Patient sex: M
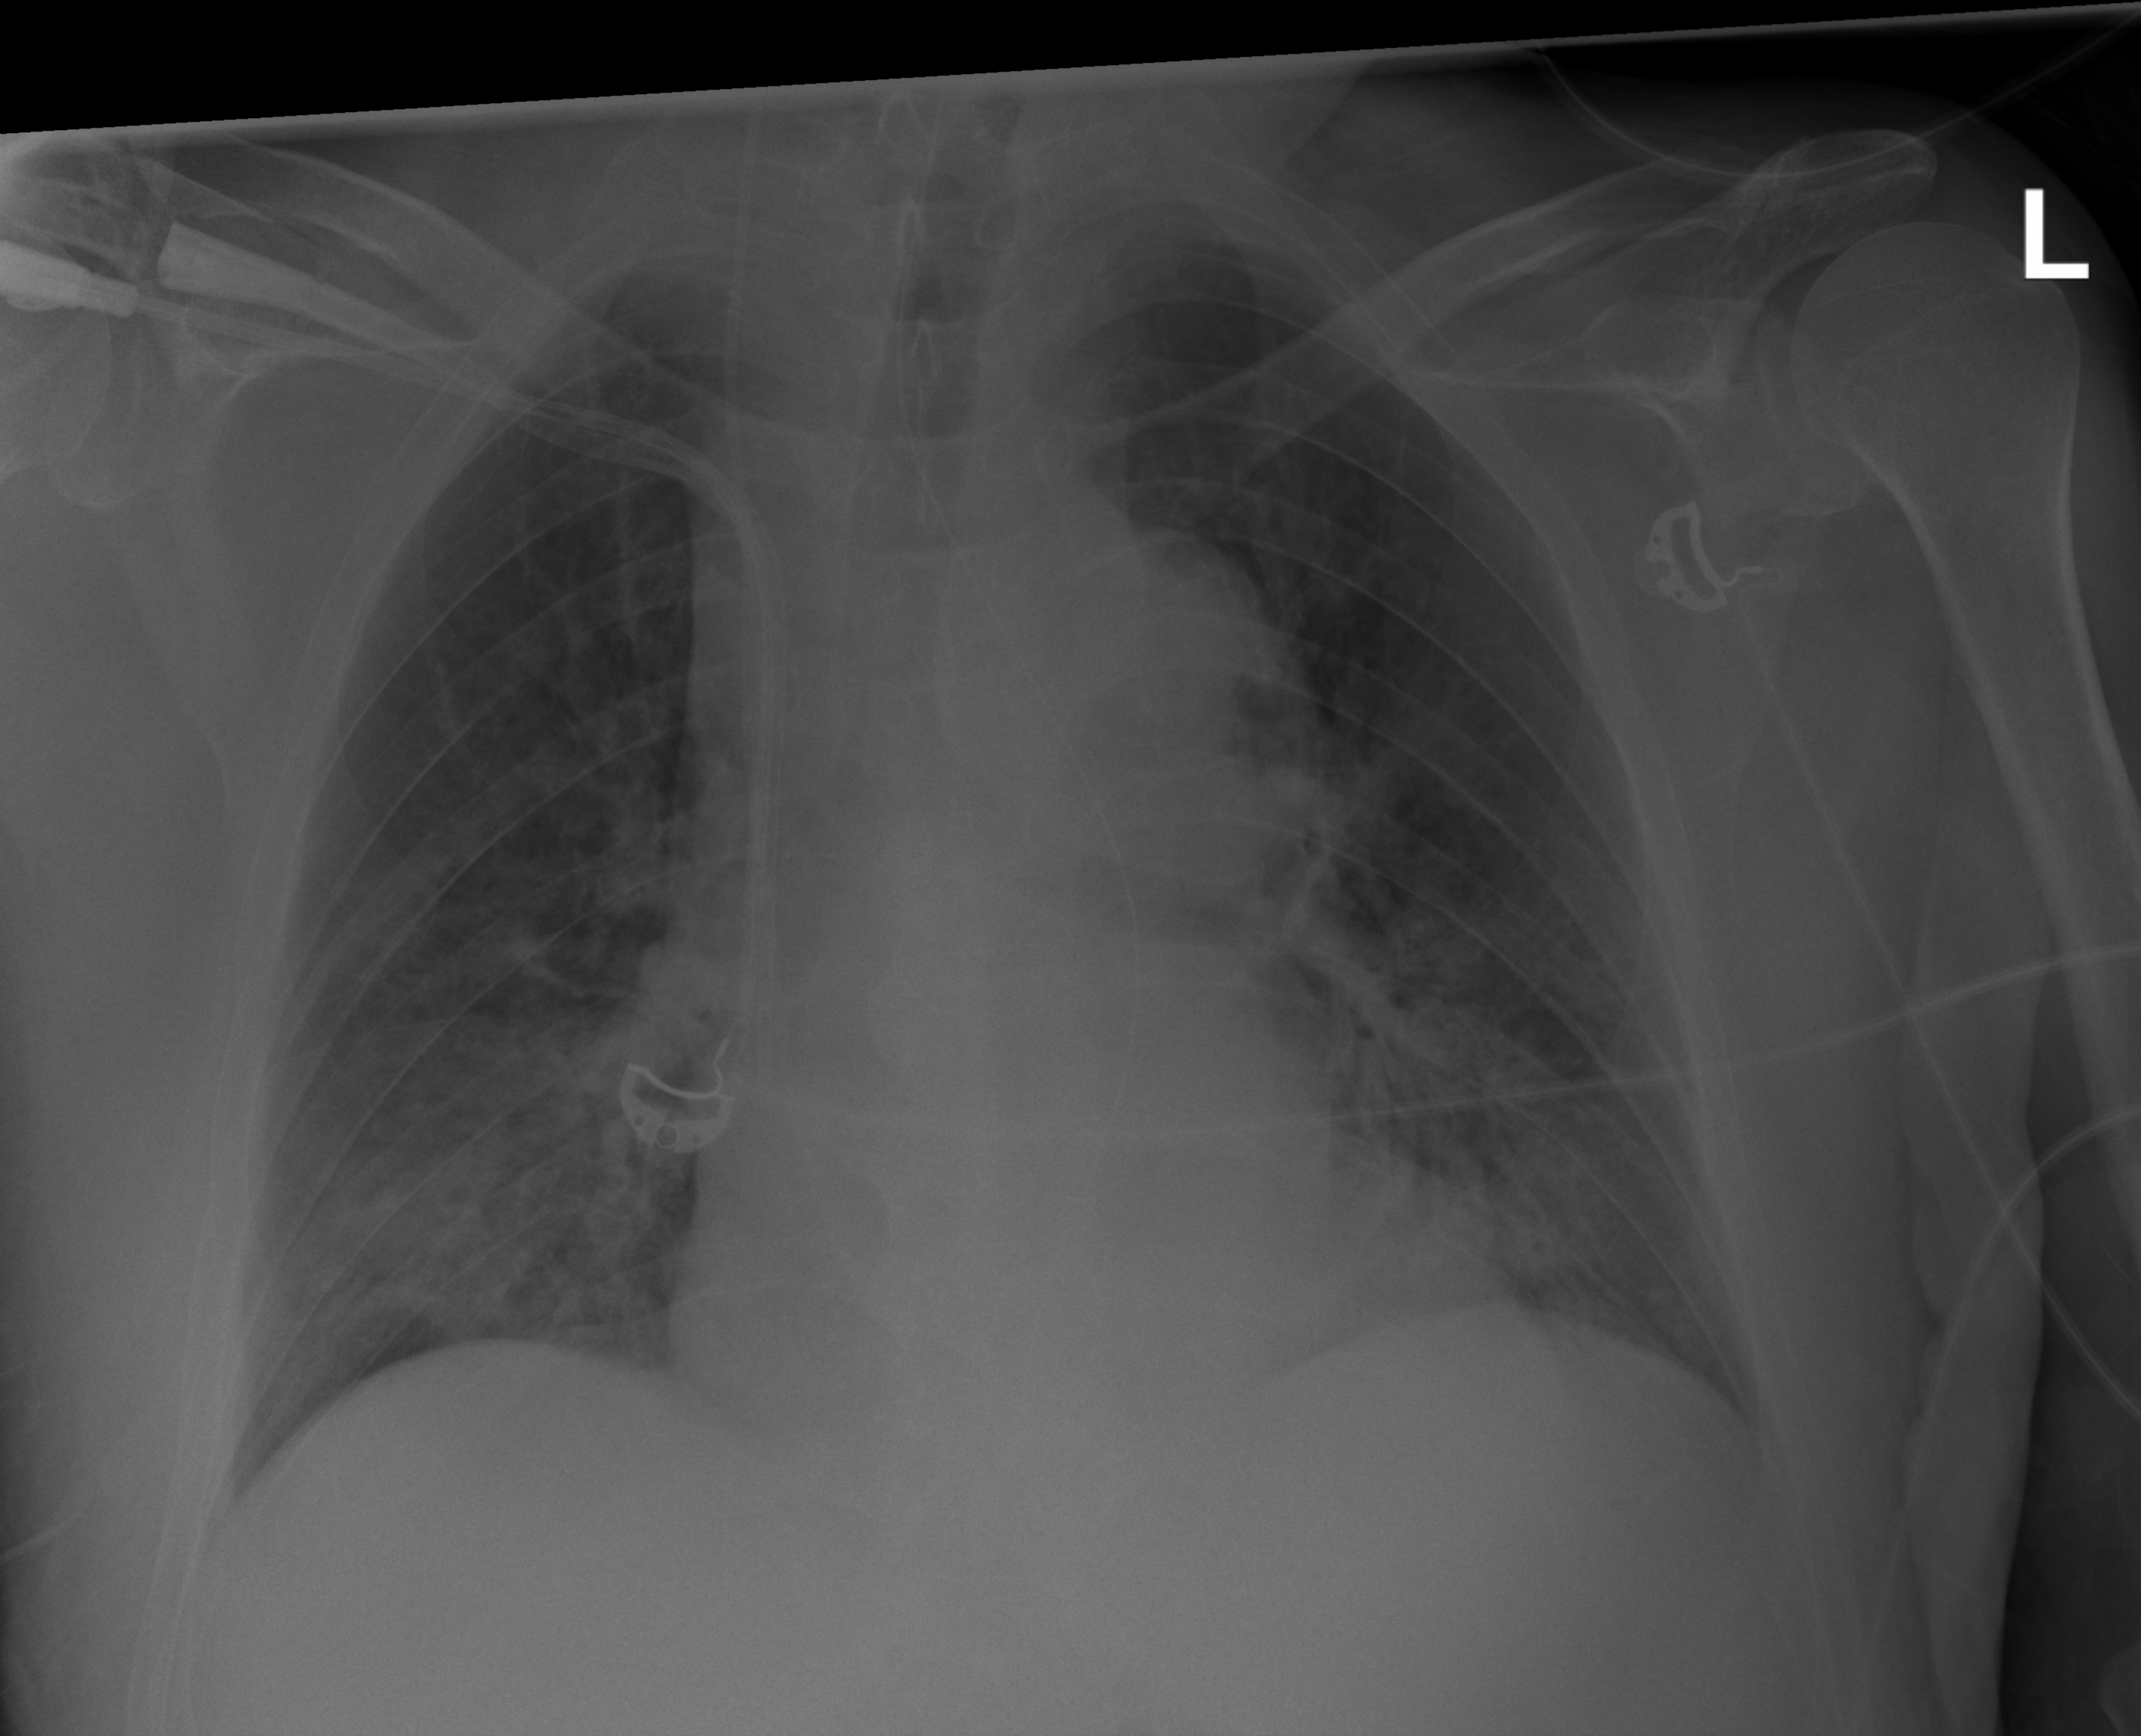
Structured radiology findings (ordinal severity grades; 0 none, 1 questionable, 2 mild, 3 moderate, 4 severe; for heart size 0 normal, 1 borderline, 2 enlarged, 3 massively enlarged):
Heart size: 2
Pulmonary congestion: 2
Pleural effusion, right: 0
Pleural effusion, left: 0
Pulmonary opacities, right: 2
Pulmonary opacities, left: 2
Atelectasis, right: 2
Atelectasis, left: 2